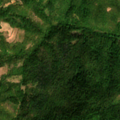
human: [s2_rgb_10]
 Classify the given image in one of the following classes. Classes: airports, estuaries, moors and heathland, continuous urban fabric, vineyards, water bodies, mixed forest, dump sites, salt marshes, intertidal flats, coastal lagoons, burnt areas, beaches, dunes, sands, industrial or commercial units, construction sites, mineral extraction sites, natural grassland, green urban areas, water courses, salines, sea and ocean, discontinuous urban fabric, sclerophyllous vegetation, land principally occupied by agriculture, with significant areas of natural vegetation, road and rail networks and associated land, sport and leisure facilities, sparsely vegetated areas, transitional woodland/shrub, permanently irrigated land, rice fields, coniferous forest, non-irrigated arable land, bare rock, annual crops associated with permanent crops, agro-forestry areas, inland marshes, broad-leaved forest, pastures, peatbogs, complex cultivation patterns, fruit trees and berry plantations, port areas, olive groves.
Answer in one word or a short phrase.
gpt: complex cultivation patterns, broad-leaved forest